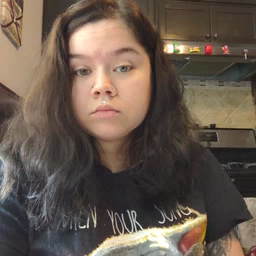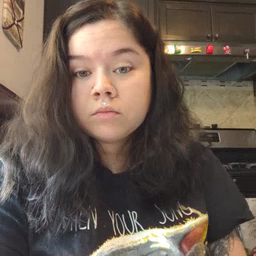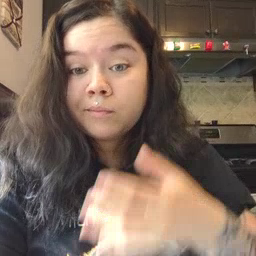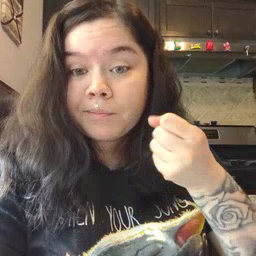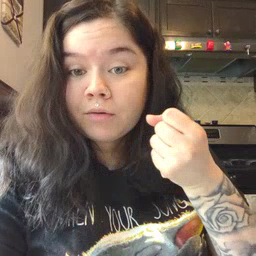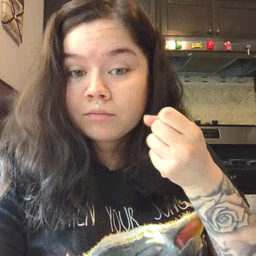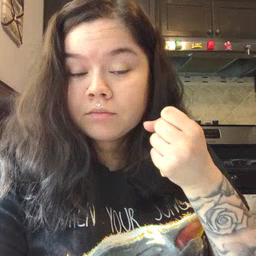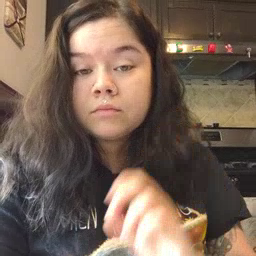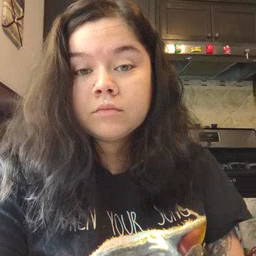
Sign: milk